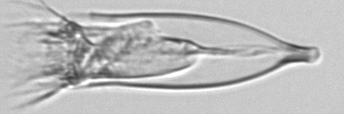
Label: Favella